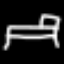
Label: bed